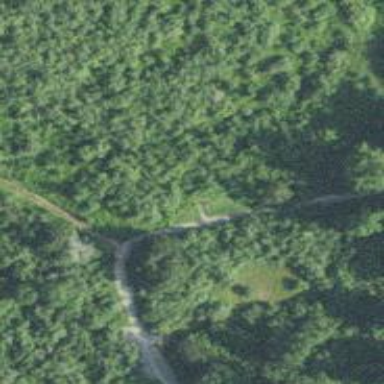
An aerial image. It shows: Unclassified road.